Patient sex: M
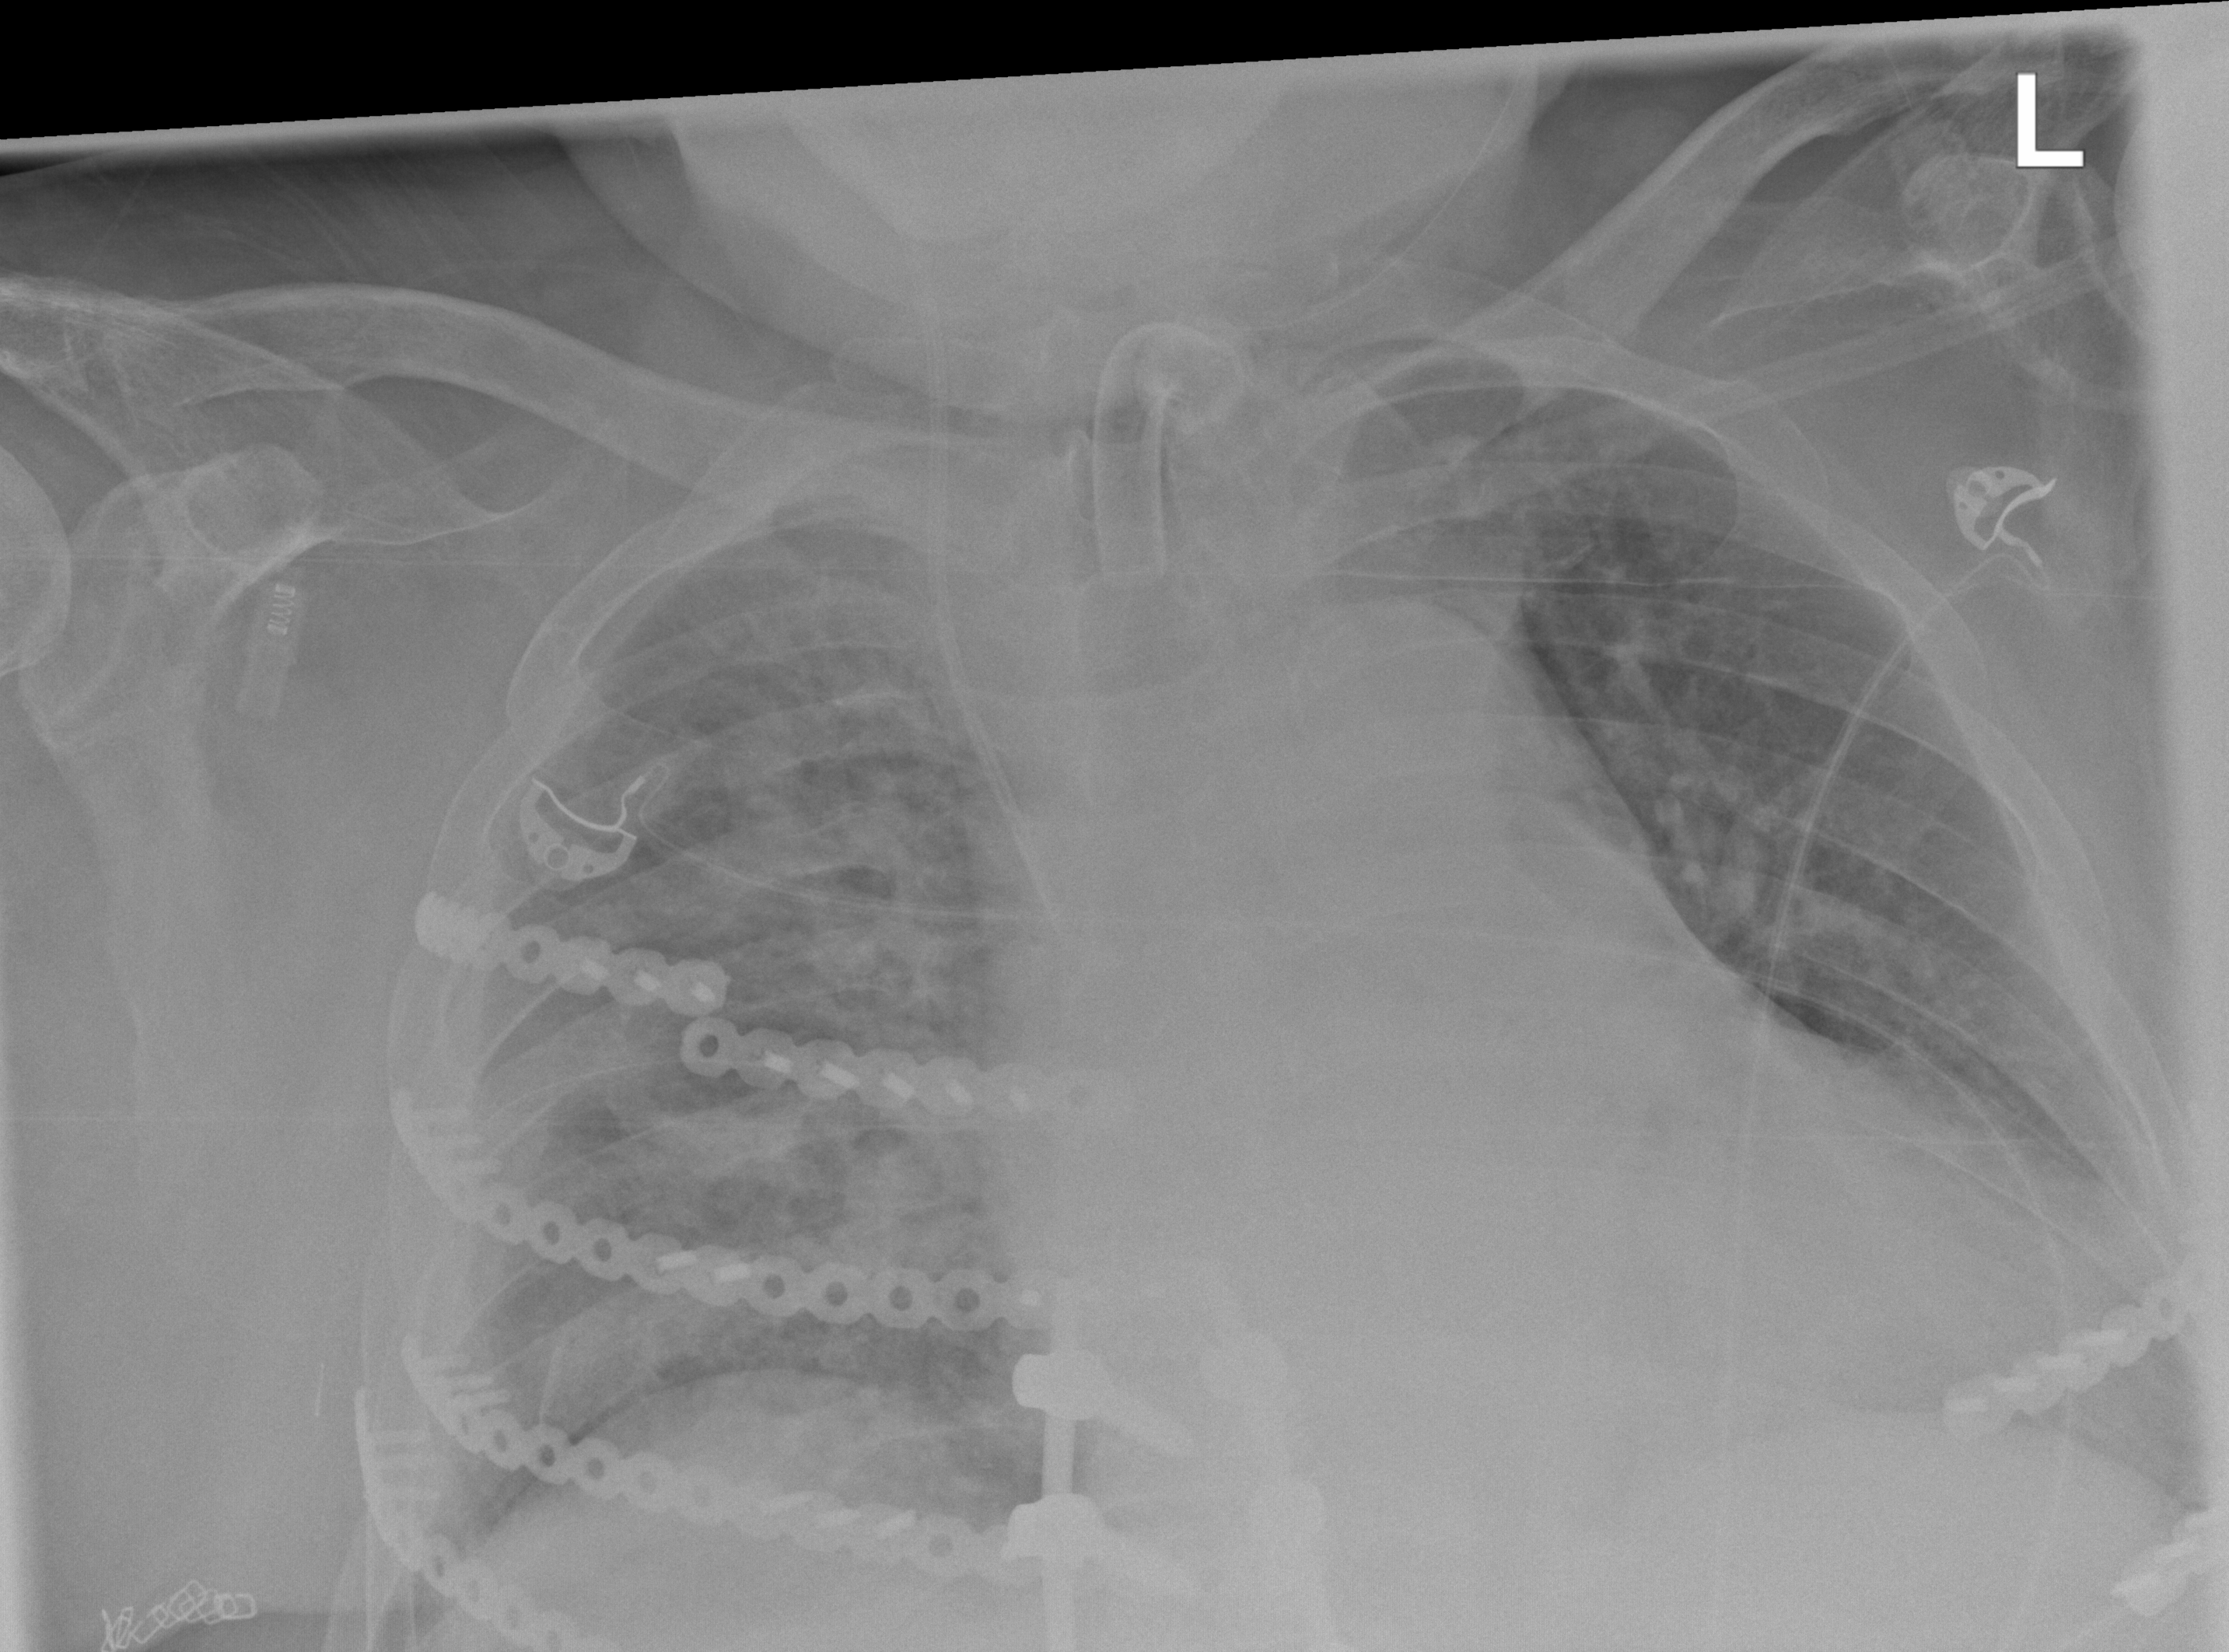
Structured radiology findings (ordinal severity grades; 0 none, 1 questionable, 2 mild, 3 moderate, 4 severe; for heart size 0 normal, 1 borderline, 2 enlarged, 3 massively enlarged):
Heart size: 2
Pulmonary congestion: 2
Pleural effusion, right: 0
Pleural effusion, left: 0
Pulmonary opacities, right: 3
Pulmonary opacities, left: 0
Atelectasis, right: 2
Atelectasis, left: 2